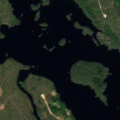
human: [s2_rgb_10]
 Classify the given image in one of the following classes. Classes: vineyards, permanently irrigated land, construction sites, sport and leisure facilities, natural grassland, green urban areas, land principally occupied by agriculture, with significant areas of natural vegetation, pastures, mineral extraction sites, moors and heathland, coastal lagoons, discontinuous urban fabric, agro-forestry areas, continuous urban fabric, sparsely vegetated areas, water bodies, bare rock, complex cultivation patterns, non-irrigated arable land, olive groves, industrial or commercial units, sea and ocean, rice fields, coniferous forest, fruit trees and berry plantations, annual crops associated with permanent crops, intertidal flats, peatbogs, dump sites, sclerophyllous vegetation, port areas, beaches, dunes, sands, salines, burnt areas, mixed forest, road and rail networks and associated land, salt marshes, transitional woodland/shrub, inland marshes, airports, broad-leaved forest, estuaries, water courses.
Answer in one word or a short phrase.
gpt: coniferous forest, water bodies